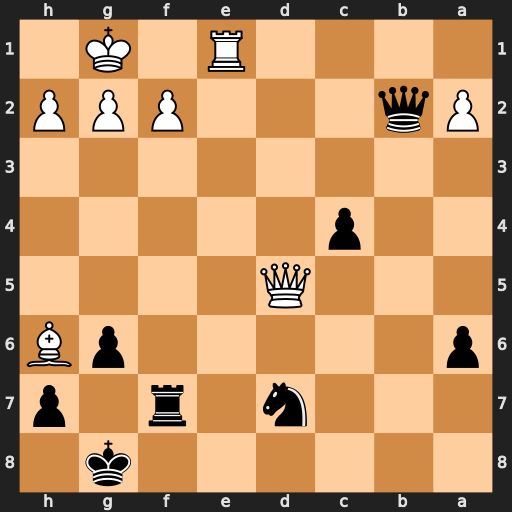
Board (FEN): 6k1/3n1r1p/p5pB/3Q4/2p5/8/Pq3PPP/4R1K1
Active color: b
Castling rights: -
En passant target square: -
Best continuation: Qxf2+ Kh1 Qxe1#